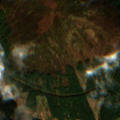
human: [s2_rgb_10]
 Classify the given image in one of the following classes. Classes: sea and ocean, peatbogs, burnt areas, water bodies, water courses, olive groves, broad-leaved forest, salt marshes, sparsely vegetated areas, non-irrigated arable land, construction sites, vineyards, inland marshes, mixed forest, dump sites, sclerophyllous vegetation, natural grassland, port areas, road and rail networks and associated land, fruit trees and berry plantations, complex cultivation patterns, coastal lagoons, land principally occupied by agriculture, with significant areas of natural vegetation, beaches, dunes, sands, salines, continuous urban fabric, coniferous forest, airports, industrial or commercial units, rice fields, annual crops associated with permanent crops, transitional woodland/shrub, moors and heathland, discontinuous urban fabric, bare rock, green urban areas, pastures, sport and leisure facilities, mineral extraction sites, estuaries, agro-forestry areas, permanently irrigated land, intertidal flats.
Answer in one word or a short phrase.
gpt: coniferous forest, moors and heathland, transitional woodland/shrub